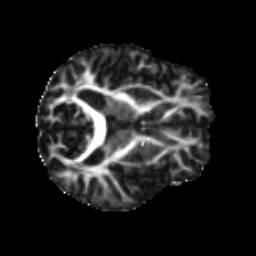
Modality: FA
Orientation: axial
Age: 71
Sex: male
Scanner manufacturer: ge
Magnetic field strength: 3 T
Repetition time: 7.8 s
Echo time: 0.0606 s